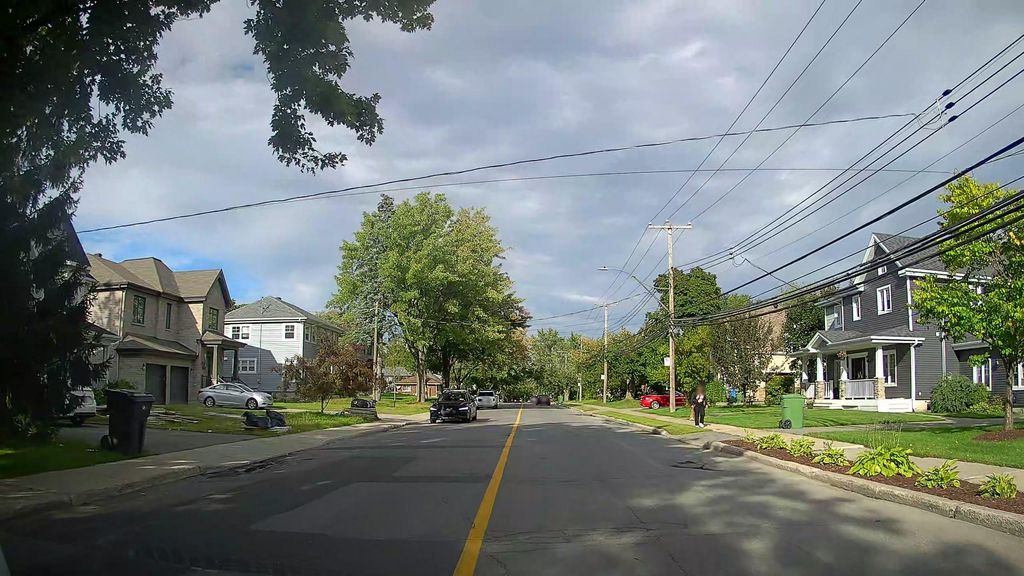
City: montreal